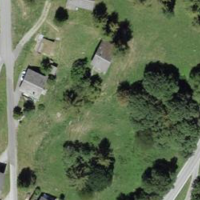
EUNIS habitat code: 24
Species observed at this site:
Linaria vulgaris